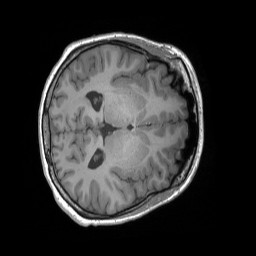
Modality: T1w
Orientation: axial
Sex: female
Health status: ill
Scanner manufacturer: siemens
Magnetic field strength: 3 T
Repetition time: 1.66 s
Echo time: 0.00254 s